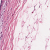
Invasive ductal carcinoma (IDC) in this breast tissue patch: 0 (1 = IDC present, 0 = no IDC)